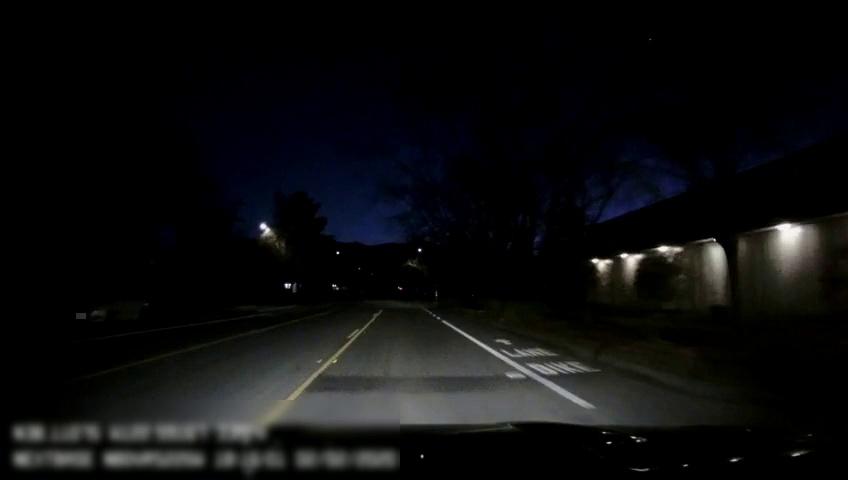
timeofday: Night
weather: Other
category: Drivable Space
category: Vehicles | Car
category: Lanes | Alternate Lane
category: Lanes | Current Lane
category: Lanes | Current Lane
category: Lanes | Opposite Lane